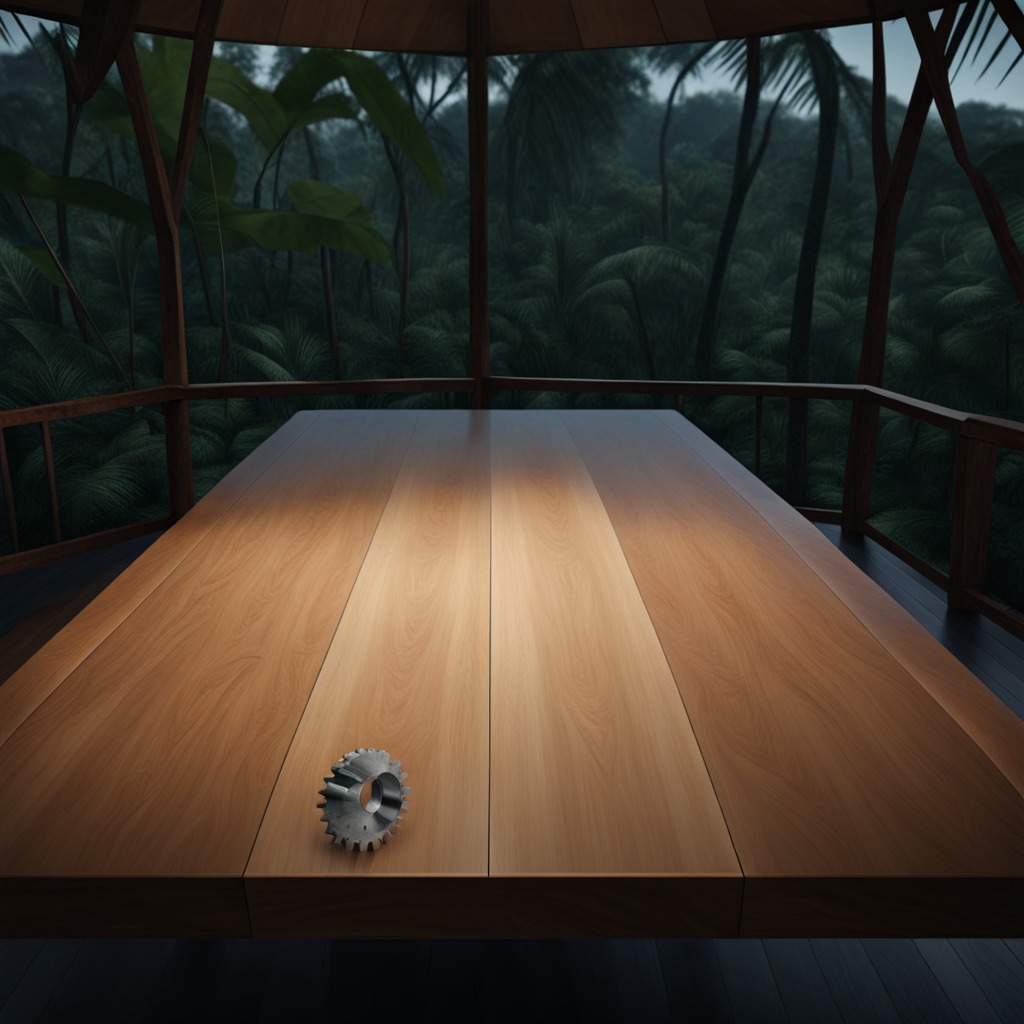
A steel gear with teeth lies on a wooden table inside a jungle field workshop tent at night.